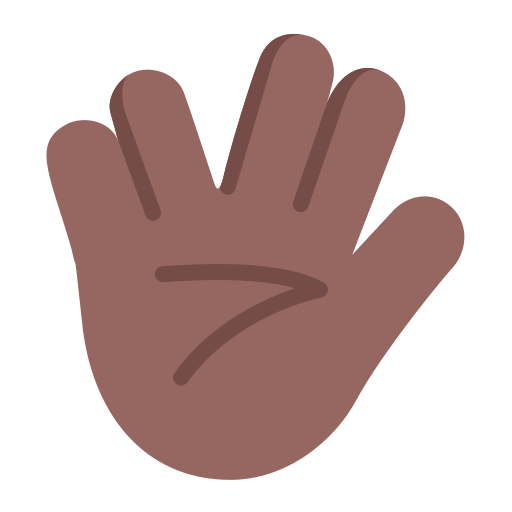
vulcan salute flat  dark